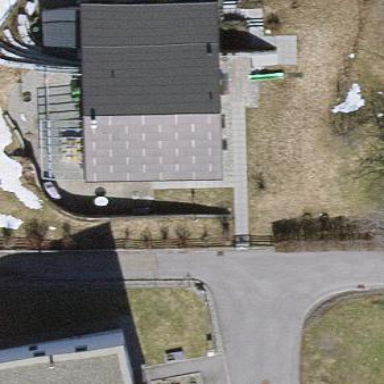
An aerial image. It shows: Simple and straightforward house.